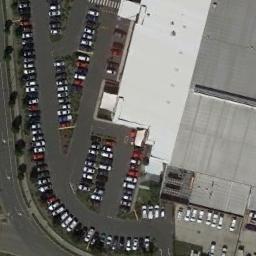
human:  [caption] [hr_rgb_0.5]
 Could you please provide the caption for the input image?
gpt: The parking lot has lots of neatly arranged cars and some buildings are next to the parking lot .

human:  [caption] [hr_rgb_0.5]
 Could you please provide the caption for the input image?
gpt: The parking lot is full of cars next to the building .

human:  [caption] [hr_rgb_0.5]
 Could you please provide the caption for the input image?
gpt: Seven rows of cars were parked in the parking lot .

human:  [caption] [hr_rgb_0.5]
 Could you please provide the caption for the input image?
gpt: There are many different colored cars in the parking lot .

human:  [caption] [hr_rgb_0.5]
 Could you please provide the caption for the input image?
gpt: There are many cars on the parking lot beside a building .